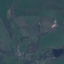
Label: Pasture